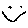
Label: smiley face